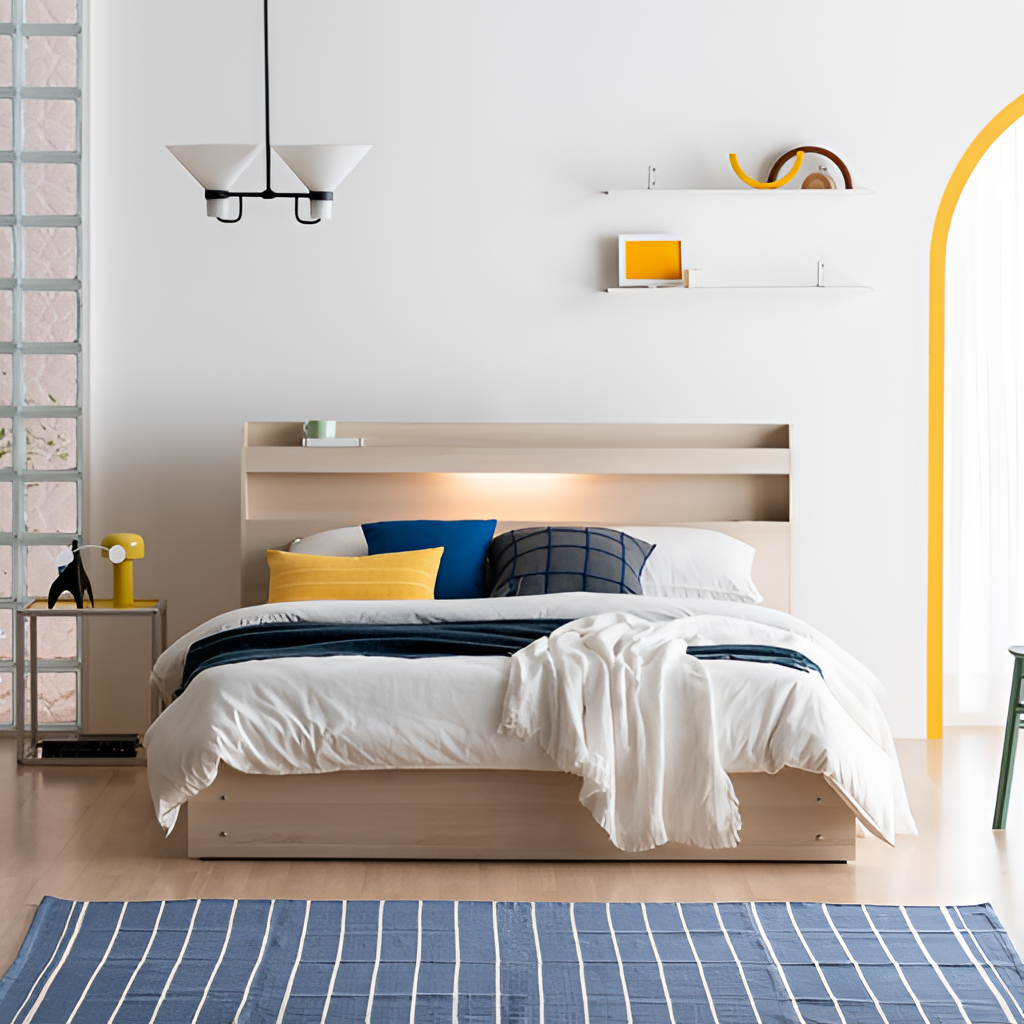
beige wood backlit headboard bed, bedroom, paint wallpaper, with solid pattern, beige wood flooring, with plank pattern, modern